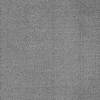
Atmospheric dust classification: dusty